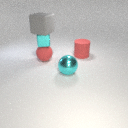
large gray rubber cube above small cyan metal cube